Question:
I'm not really sure how to ask this question. So, I hope you can understand by looking at my photo here.
I'm creating HTML form to grab subscriber's telephone number at first stage. Now, I want to change it by having state code in front using '<select>' and '<option>' followed by the rest of the phone number in '<input>'.
Eg: <PHONE>
The telephone number field has 'name="telephone"' and 'id="telephone"'. I'm not really sure how write this. Hope you can help me with this.
Thank you.
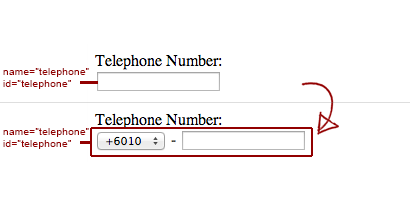
Answer: first, it is best to differentiate the ID and the name attribute. Another one is something you should do with your server-side code. So, here is the example with your current data assuming this you are using native PHP using string compare and substring method.
'''
$phone = 6010123456789;
'''
Inside the select combo box:
'''
<select name="stateCode" id="stateCode">
<option value="6011" <?php if(!(strcmp(substr($phone,0,4),6011))){ echo "selected="selected"";}?>>6011</option>
<option value="6012" <?php if(!(strcmp(substr($phone,0,4),6012))){ echo "selected="selected"";}?>>6012</option>
<option value="6013" <?php if(!(strcmp(substr($phone,0,4),6013))){ echo "selected="selected"";}?>>6013</option>
<option value="6014" <?php if(!(strcmp(substr($phone,0,4),6014))){ echo "selected="selected"";}?>>6014</option>
<option value="6016" <?php if(!(strcmp(substr($phone,0,4),6016))){ echo "selected="selected"";}?>>6016</option>
<option value="6017" <?php if(!(strcmp(substr($phone,0,4),6017))){ echo "selected="selected"";}?>>6017</option>
<option value="6019" <?php if(!(strcmp(substr($phone,0,4),6019))){ echo "selected="selected"";}?>>6019</option>
<option value="6010" <?php if(!(strcmp(substr($phone,0,4),6010))){ echo "selected="selected"";}?>>6010</option>
</select>
'''
And the input box:
'''
<input type="number" name="cellNumber" id="cellNumber" value="<?php echo substr($number,4,11) ?>" required/>
'''
So, if the phone number is , the select box will automatically select the area code with the same value, and the input box will be populated with cellNumber.
That's it, upon submission, you just need to concat the data from the select and input box to form one new variable.
Hope this help.